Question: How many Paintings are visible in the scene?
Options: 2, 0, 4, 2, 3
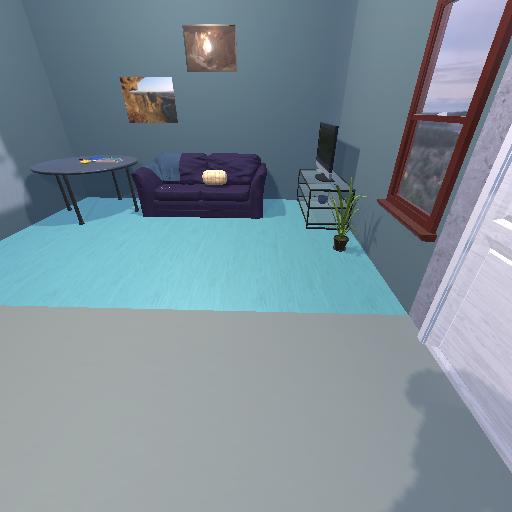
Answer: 2